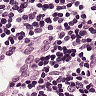
Metastatic tissue present: no